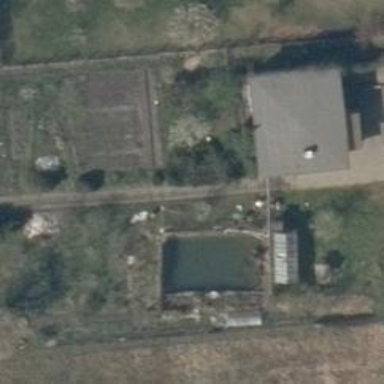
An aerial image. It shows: Allotments area.